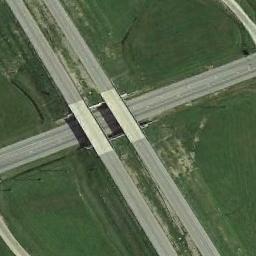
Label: overpass